Question: does anyone know what is causing my like and send boxes to cut off abruptly? You can try and of said buttons on <URL> to see what I mean.
Here is what it looks like in IE, Firefox, and Chrome:

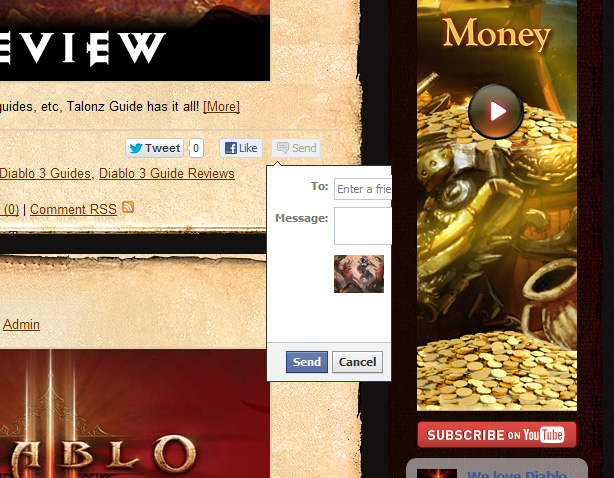
Answer: In the CSS file <URL> you have the following CSS:
'''
.postSocialButtons .fb_ltr {
width: 126px !important;
}
'''
The '!important' appended at the end of your width declaration is causing this width to override all of your other widths and giving the appearance that the send box is getting cut off.
This is a perfect example as to why you should be mindful when using the '!important' declaration.